Question: I'm trying to create a list with circled numbers as bullets, with the last bullet being a plus symbol to add more items. The problem is that the HTML entity for the plus symbol doesn't vertically center like the numbers do.
'''
<li><span>1</span><a href="#">Item one</a></li>
<li><span>2</span><a href="#">Item two</a></li>
<li><span>+</span><a href="#">add item</a></li>
'''

I'm pretty strong with CSS, but it seems strange that there isn't some way to achieve this without images, which I'm pretty close to giving up and resorting to.
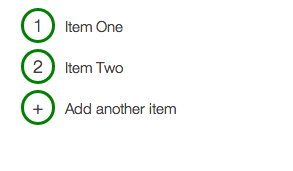
Answer: Is this <URL> is what you're looking for?
Add this style:
'''
span {
background:#ffffff;
width: 15px;
height: 15px;
border:2px solid #dddddd;
border-radius:15px;
padding:5px 9px;
font-size: 12px;
}
'''